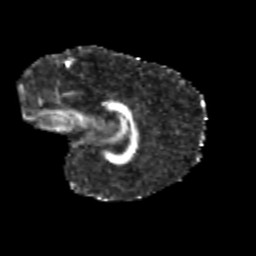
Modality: FA
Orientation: sagittal
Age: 9
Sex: male
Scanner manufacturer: siemens
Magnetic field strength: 3 T
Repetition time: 3.8 s
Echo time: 0.07 s